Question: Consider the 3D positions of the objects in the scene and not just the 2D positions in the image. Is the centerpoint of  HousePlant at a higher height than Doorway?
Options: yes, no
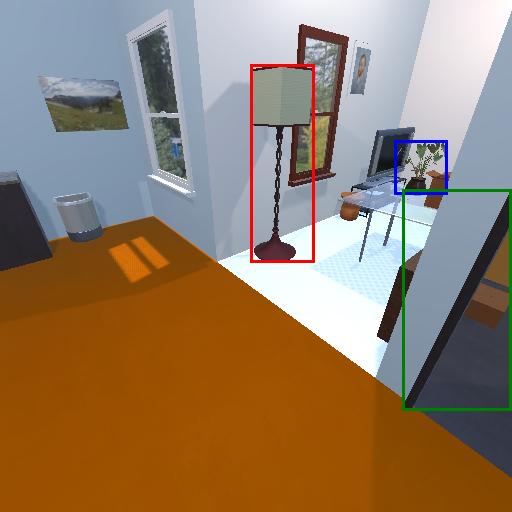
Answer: yes